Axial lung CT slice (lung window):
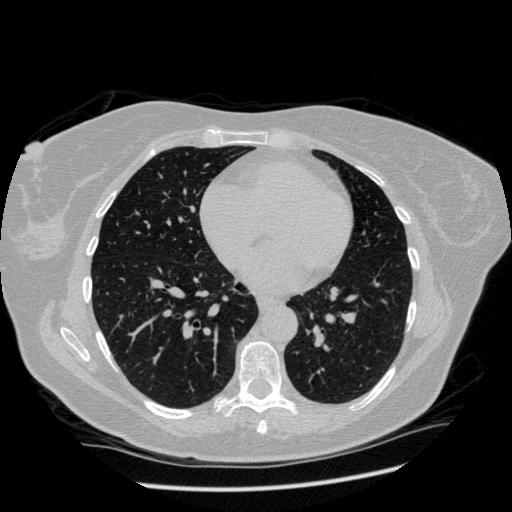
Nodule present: no